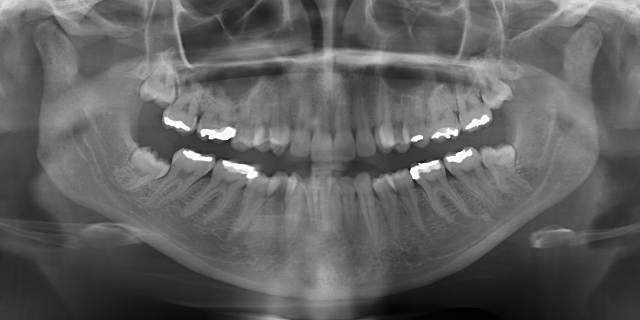
adult